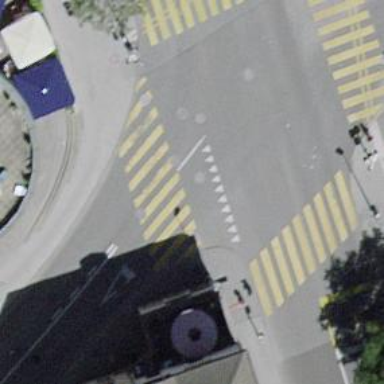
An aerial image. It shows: Road crossing with traffic signals.